Question: ## Current Situation
I display a list of conveyors that contain custom options. When multiple conveyors are selected, I show the options as an indeterminate state like so:

This demonstrates that the conveyors EB-1 and EB-3 have the same custom options (Test and Test2).
## Goal
I'd like the user to be able to click on the indeterminate state and set it to false or true. When the user interaction occurs, I don't want the indeterminate state to happen.
## Option Load with ThreeState Mapping
'''
Public Enum TriState
Common
TurnedOn
TurnedOff
End Enum
Private Sub LoadCustomOptions()
ViewOptions.Table = DataSet1.CustomOptions
With dgvOptions
.DataSource = ViewOptions
'Add checkbox
Dim ChkBox As New DataGridViewCheckBoxColumn
ChkBox.Name = "ColChk"
ChkBox.HeaderText = ""
ChkBox.MinimumWidth = 20
ChkBox.AutoSizeMode = DataGridViewAutoSizeColumnMode.AllCells
ChkBox.ThreeState = True
ChkBox.TrueValue = TriState.TurnedOn
ChkBox.FalseValue = TriState.TurnedOff
ChkBox.IndeterminateValue = TriState.Common
ChkBox.ValueType = GetType(TriState)
ChkBox.DisplayIndex = 0
'Width
.Columns("Name").AutoSizeMode = DataGridViewAutoSizeColumnMode.AllCells
.Columns("Description").AutoSizeMode = DataGridViewAutoSizeColumnMode.Fill
'Minimum Width
.Columns("Description").MinimumWidth = 150
.Columns.Add(ChkBox)
End With
End Sub
'''
## Attempt
Here's what I tried:
'''
Private Sub dgvOptions_CellContentClick(sender As Object, e As System.Windows.Forms.DataGridViewCellEventArgs) Handles dgvOptions.CellContentClick
If e.RowIndex < 0 Then Exit Sub
If dgvOptions.Columns(e.ColumnIndex).Name = "ColChk" Then
If dgvOptions.Rows(e.RowIndex).Cells("ColChk").Value = TriState.TurnedOn Or dgvOptions.Rows(e.RowIndex).Cells("ColChk").Value = TriState.Common Then
dgvOptions.Rows(e.RowIndex).Cells("ColChk").Value = TriState.TurnedOff
Else
dgvOptions.Rows(e.RowIndex).Cells("ColChk").Value = TriState.TurnedOn
End If
End If
End Sub
'''
I still get the indeterminate state when the user clicks on the custom options checkbox. Is there an another way to approach this that I'm ignoring?
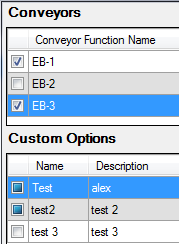
Answer: Finally figured it out. Keep in mind I am using my 'TriState' Enum mapping in the CurrentCellDirtyStateChanged.
The problem is the DataGridView.CurrentCell.Value property (which is the only link to the current setting of the checkbox) is normally only updated when the user causes the DataGridView to commit the change to the checkbox by moving to another cell. Doesn't matter how many times the user clicks the same checkbox, the Value property is not updated.
'''
Private Sub dgvOptions_CurrentCellDirtyStateChanged(ByVal sender As Object, ByVal e As EventArgs) Handles dgvOptions.CurrentCellDirtyStateChanged
If TypeOf dgvOptions.CurrentCell.OwningColumn Is DataGridViewCheckBoxColumn AndAlso dgvOptions.IsCurrentCellDirty Then
dgvOptions.CommitEdit(DataGridViewDataErrorContexts.CurrentCellChange)
If DirectCast(dgvOptions.CurrentCell.Value, TriState) = TriState.Common Then
dgvOptions.CurrentCell.Value = TriState.TurnedOff
dgvOptions.EndEdit()
End If
End If
End Sub
'''
So, the solution is to set the ThreeState property of your DataGridViewCheckBoxColumn to True and force the DataGridView to immediately commit the change to the checkbox, so you can test for the Indeterminate setting and change the Value property to Unchecked instead.
For more information, <URL> helped me a lot.